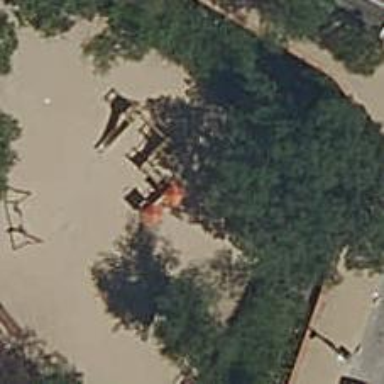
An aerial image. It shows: Playground area for leisure activities on the land.